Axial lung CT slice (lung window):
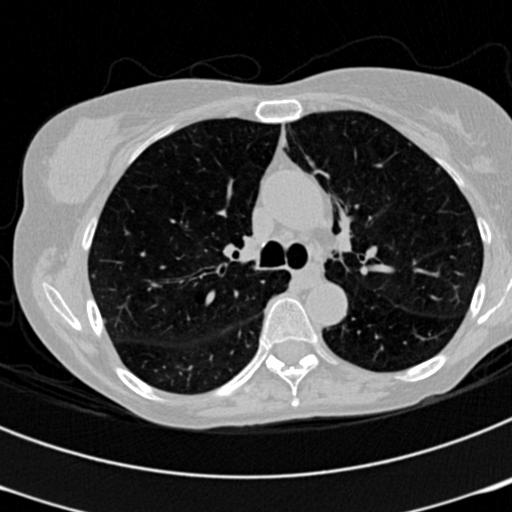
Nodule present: no